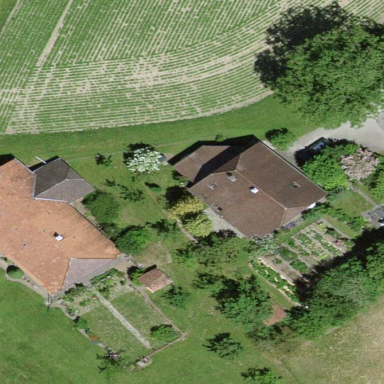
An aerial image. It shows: Farm building.